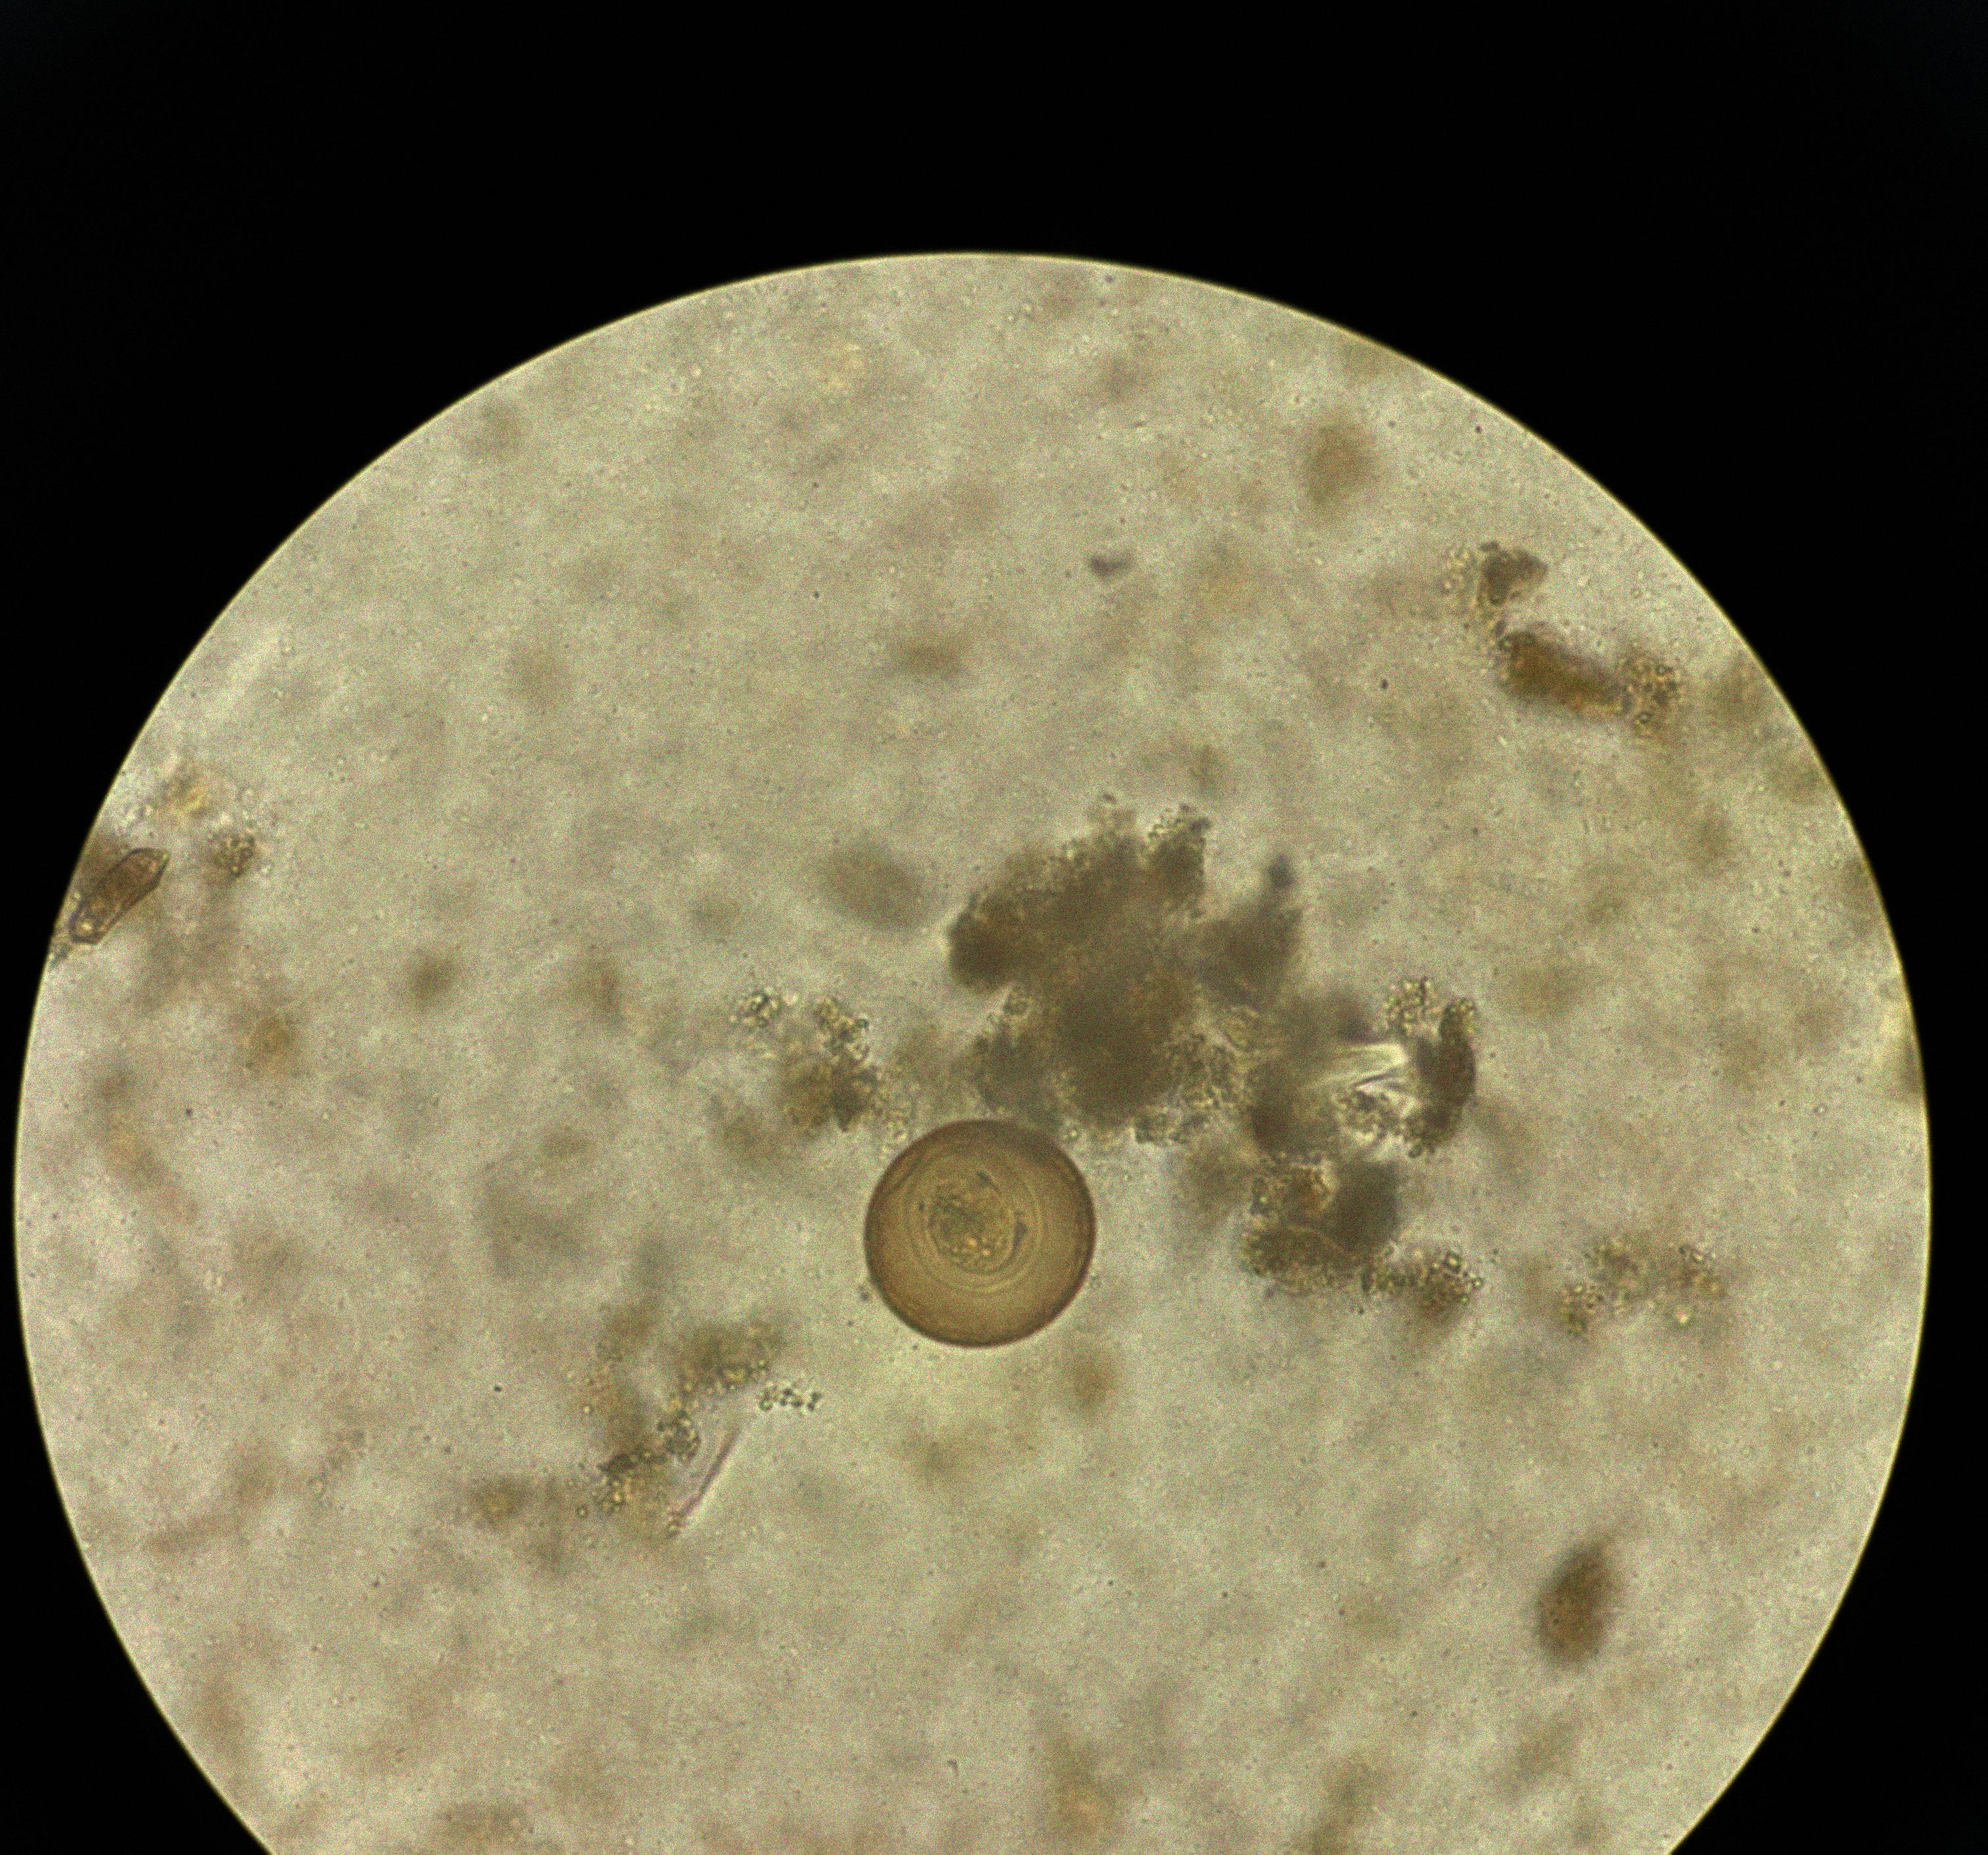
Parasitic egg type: Hymenolepis diminuta